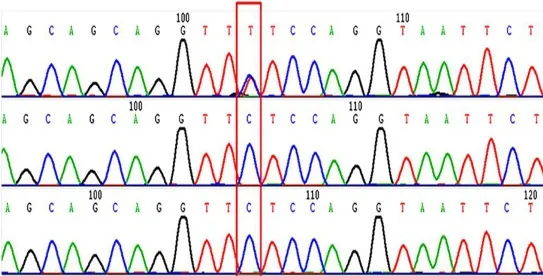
(C) Partial CNNM2 electropherograms of the patient and her parents. In the electropherograms, the variant is indicated by a red box and the changes in nucleotide and resulting effects on the protein are shown.
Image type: chart (chart)